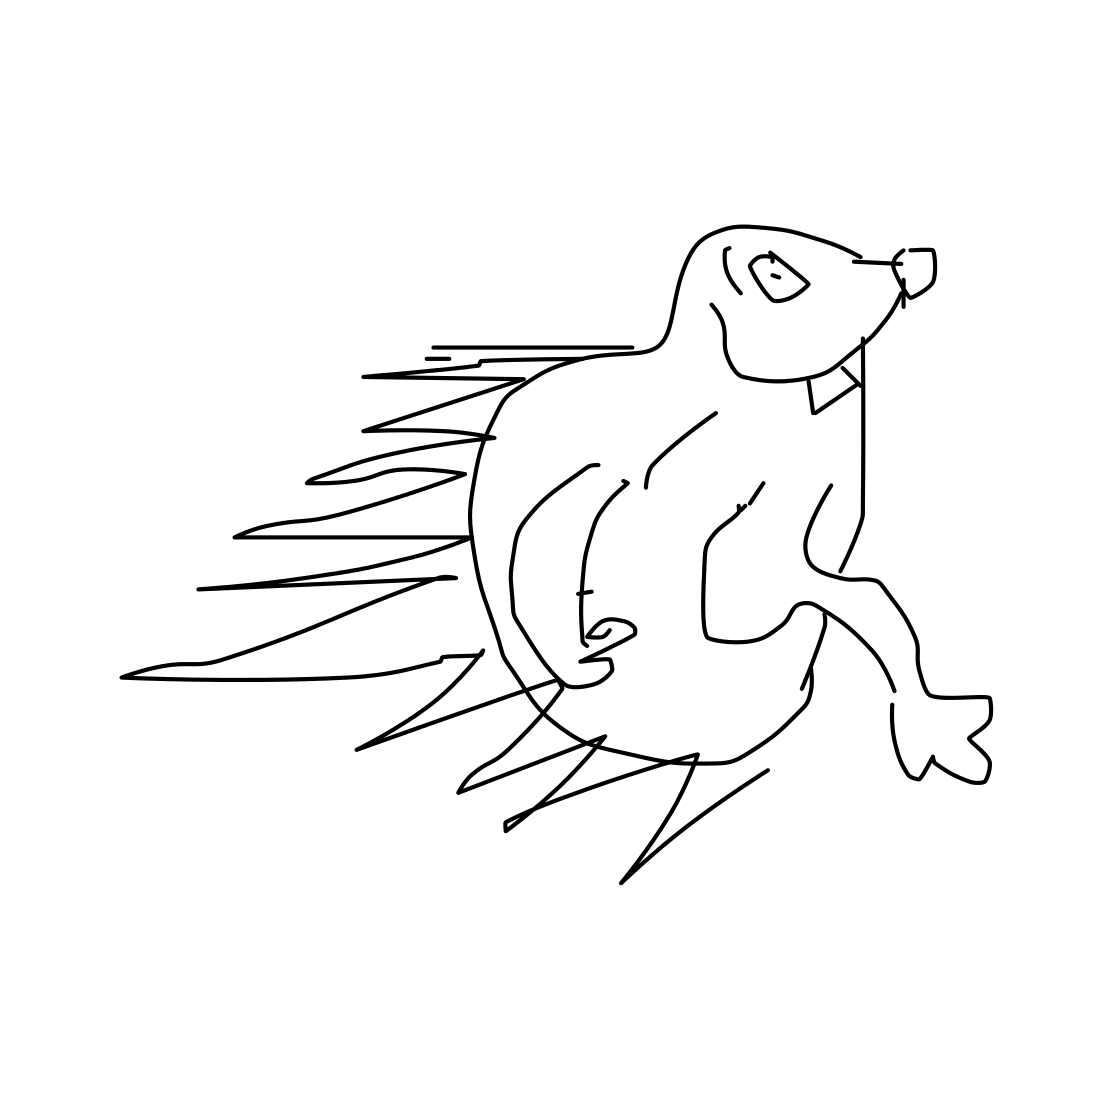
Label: hedgehog